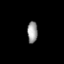
Tissue: lung
Cell type: Endothelial cells
Senescence score: 0.5756
Nuclear area (px): 217
Mean DAPI intensity: 152.512